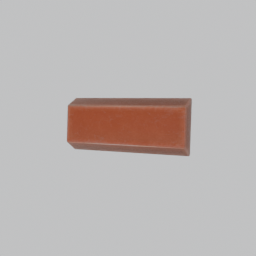
Label: mechanical